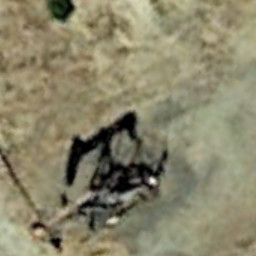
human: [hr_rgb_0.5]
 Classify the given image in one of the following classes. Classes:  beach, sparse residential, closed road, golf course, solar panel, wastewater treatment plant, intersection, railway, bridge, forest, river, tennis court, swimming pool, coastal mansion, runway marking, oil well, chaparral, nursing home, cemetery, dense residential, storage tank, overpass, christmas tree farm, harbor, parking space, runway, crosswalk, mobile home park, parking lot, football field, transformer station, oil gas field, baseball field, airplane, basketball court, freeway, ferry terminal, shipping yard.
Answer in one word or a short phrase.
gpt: oil well